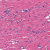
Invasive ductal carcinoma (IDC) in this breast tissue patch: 0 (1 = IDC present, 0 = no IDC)